Question: What is the result of this measurement?
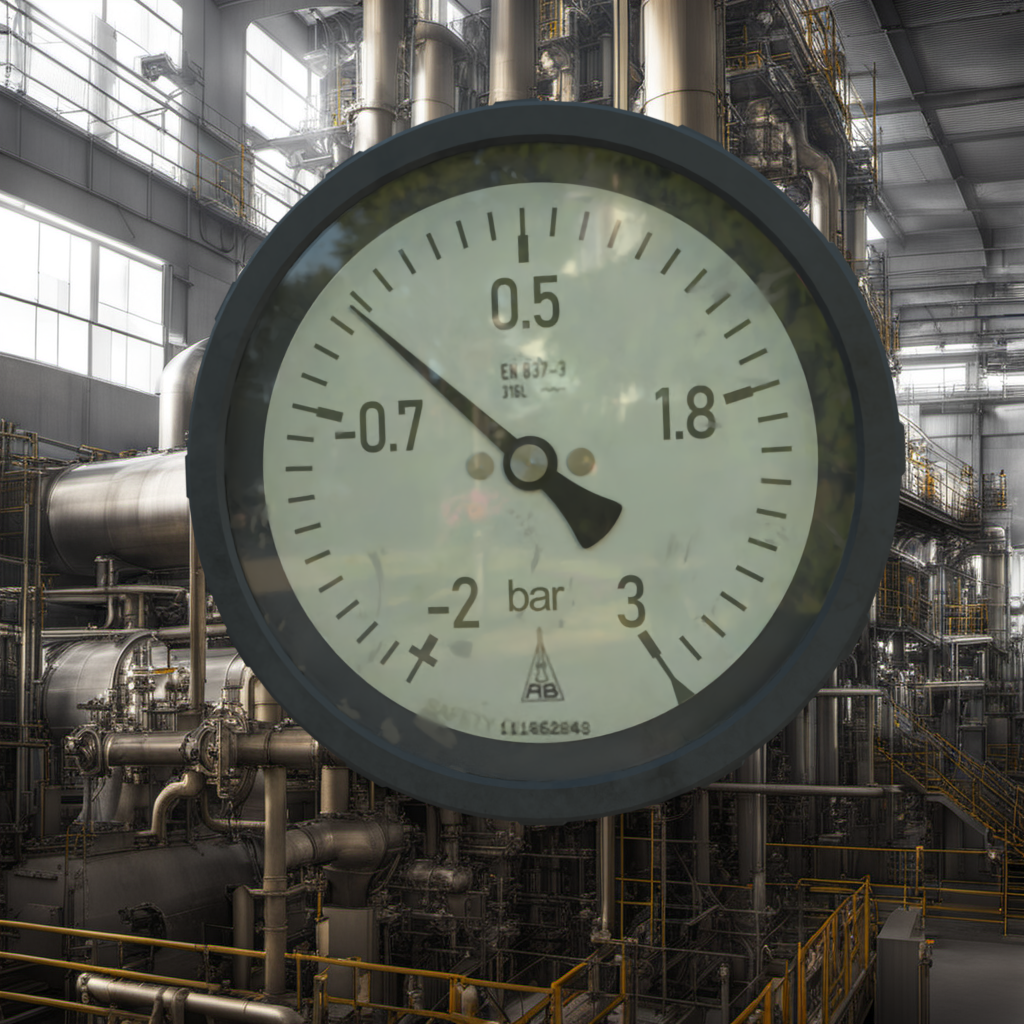
Answer: The result is -0.31
Question: What is the reading range of this measurement?
Answer: The range is from -2 to 3
Question: What is the minimum and maximum value range of this measurement?
Answer: The minimum value is -2 and the maximum value is 3